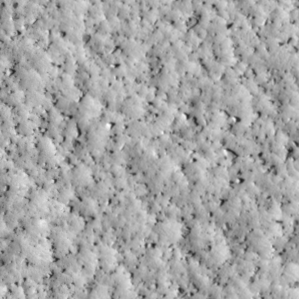
Label: non_frost